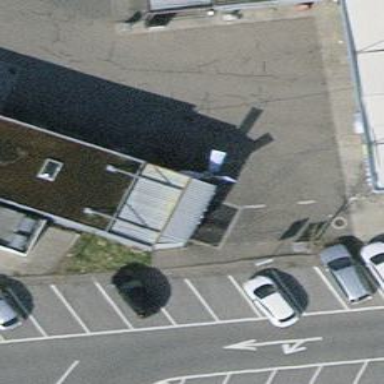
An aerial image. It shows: Car wash facility.